Interaction volume radius: 5 \u00c5
Interaction volume height: 10 \u00c5
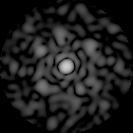
Disorder parameter: 0.7597